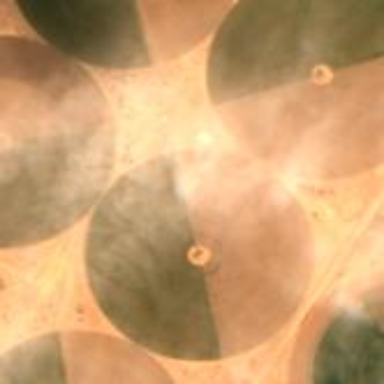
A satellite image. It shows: Farmland with pivot irrigation system.